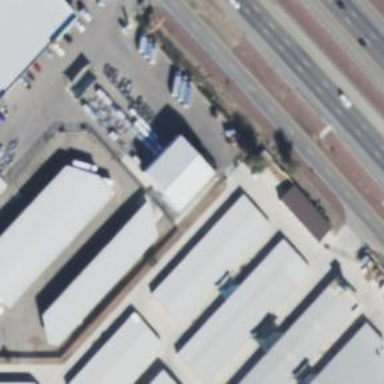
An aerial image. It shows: Storage rental shop located in building.